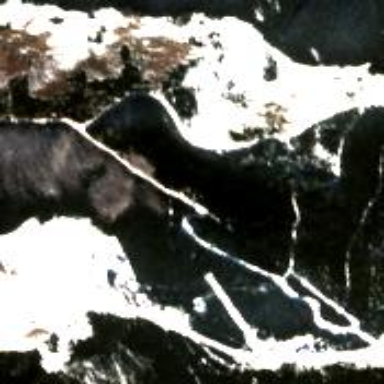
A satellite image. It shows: Downhill skiing track.